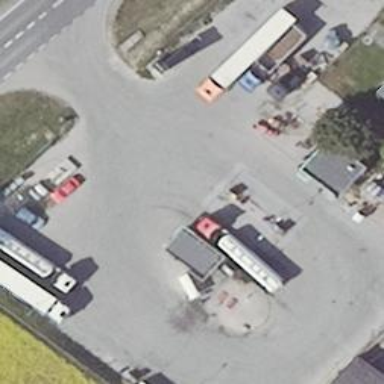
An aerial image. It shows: Fuel station.